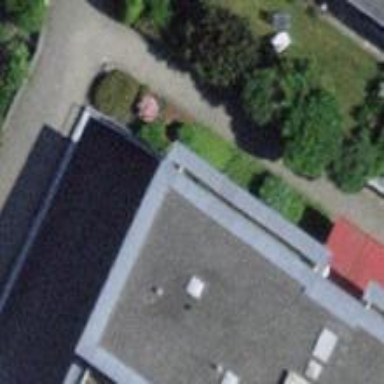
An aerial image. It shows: Parking entrance.